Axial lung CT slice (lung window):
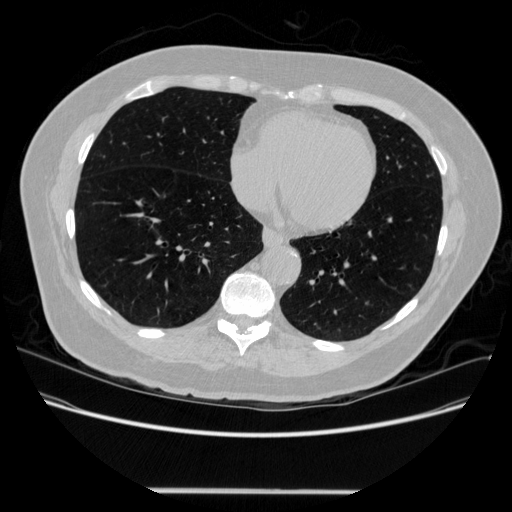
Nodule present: no